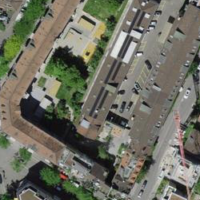
EUNIS habitat code: 54
Species observed at this site:
Phaneroptera nana
Tachymarptis melba